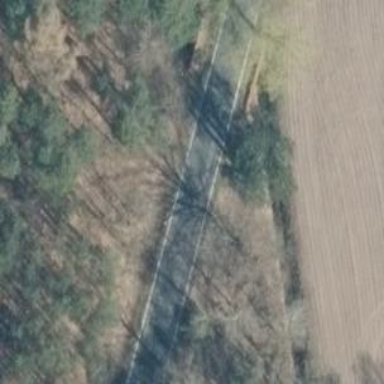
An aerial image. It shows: Secondary road with asphalt surface.